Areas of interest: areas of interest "Yuanfu Wan Commercial Mall"
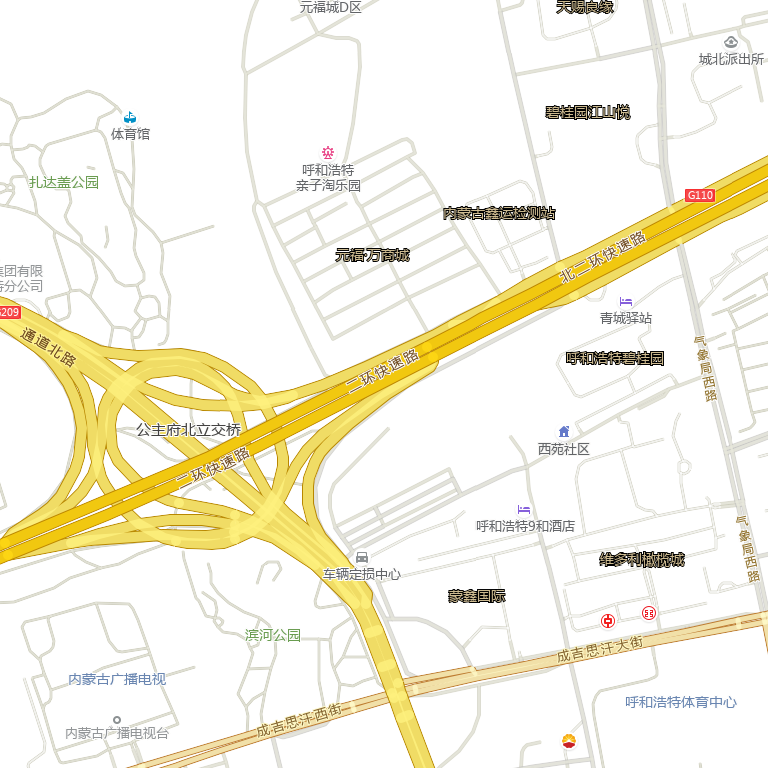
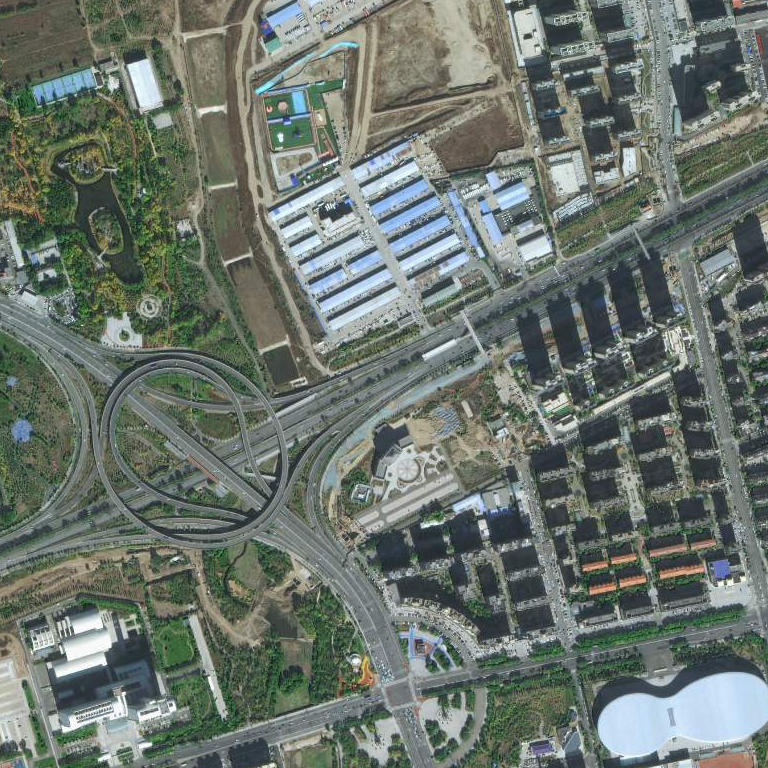